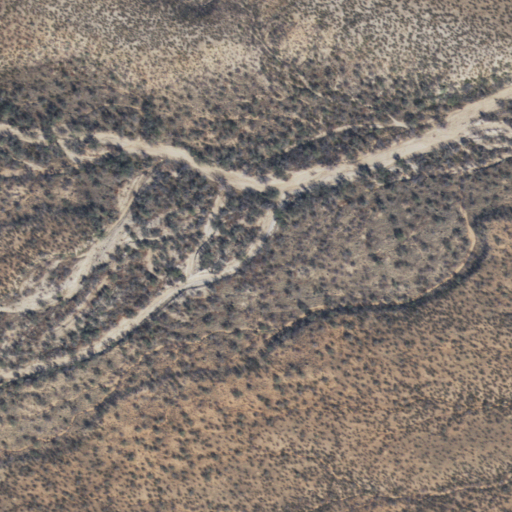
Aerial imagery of valley in Arizona named Wide Mouth Canyon containing shrub and grassland